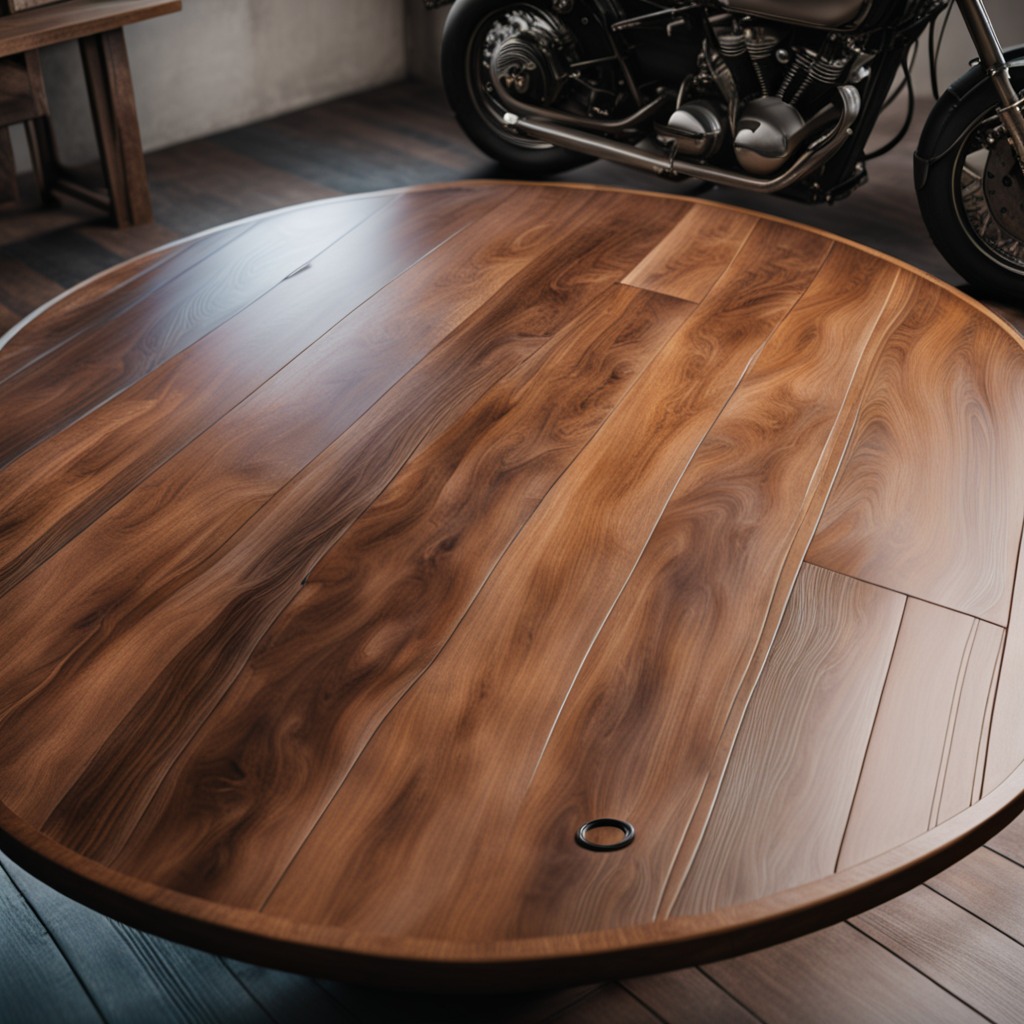
A rubber O-ring lying on an oil-spilled wooden table in a vintage motorcycle garage.